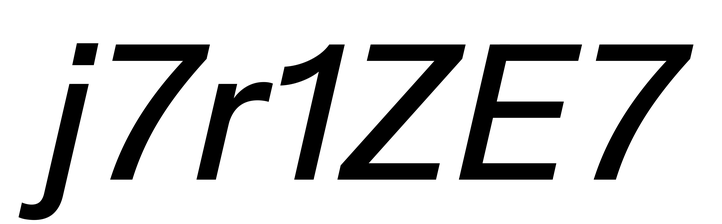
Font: InstrumentSans-Italic_Medium_Italic